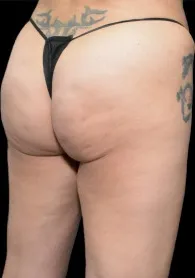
Case study 5. A 48-year-old female is shown after liposuction, fat grafting, and abdominoplasty (A-C).
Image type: medical_photograph (skin_photograph)